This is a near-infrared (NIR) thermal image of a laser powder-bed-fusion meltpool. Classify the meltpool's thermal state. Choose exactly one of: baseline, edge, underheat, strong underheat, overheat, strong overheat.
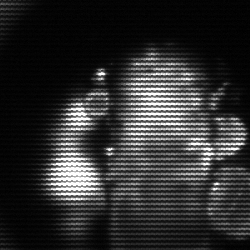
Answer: strong underheat